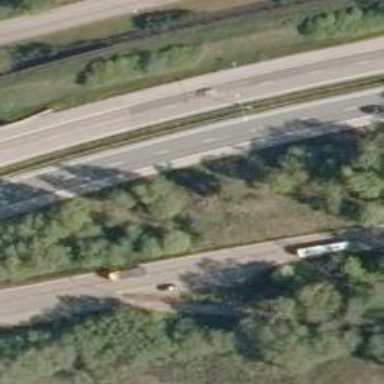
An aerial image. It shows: Asphalt motorway.